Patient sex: M
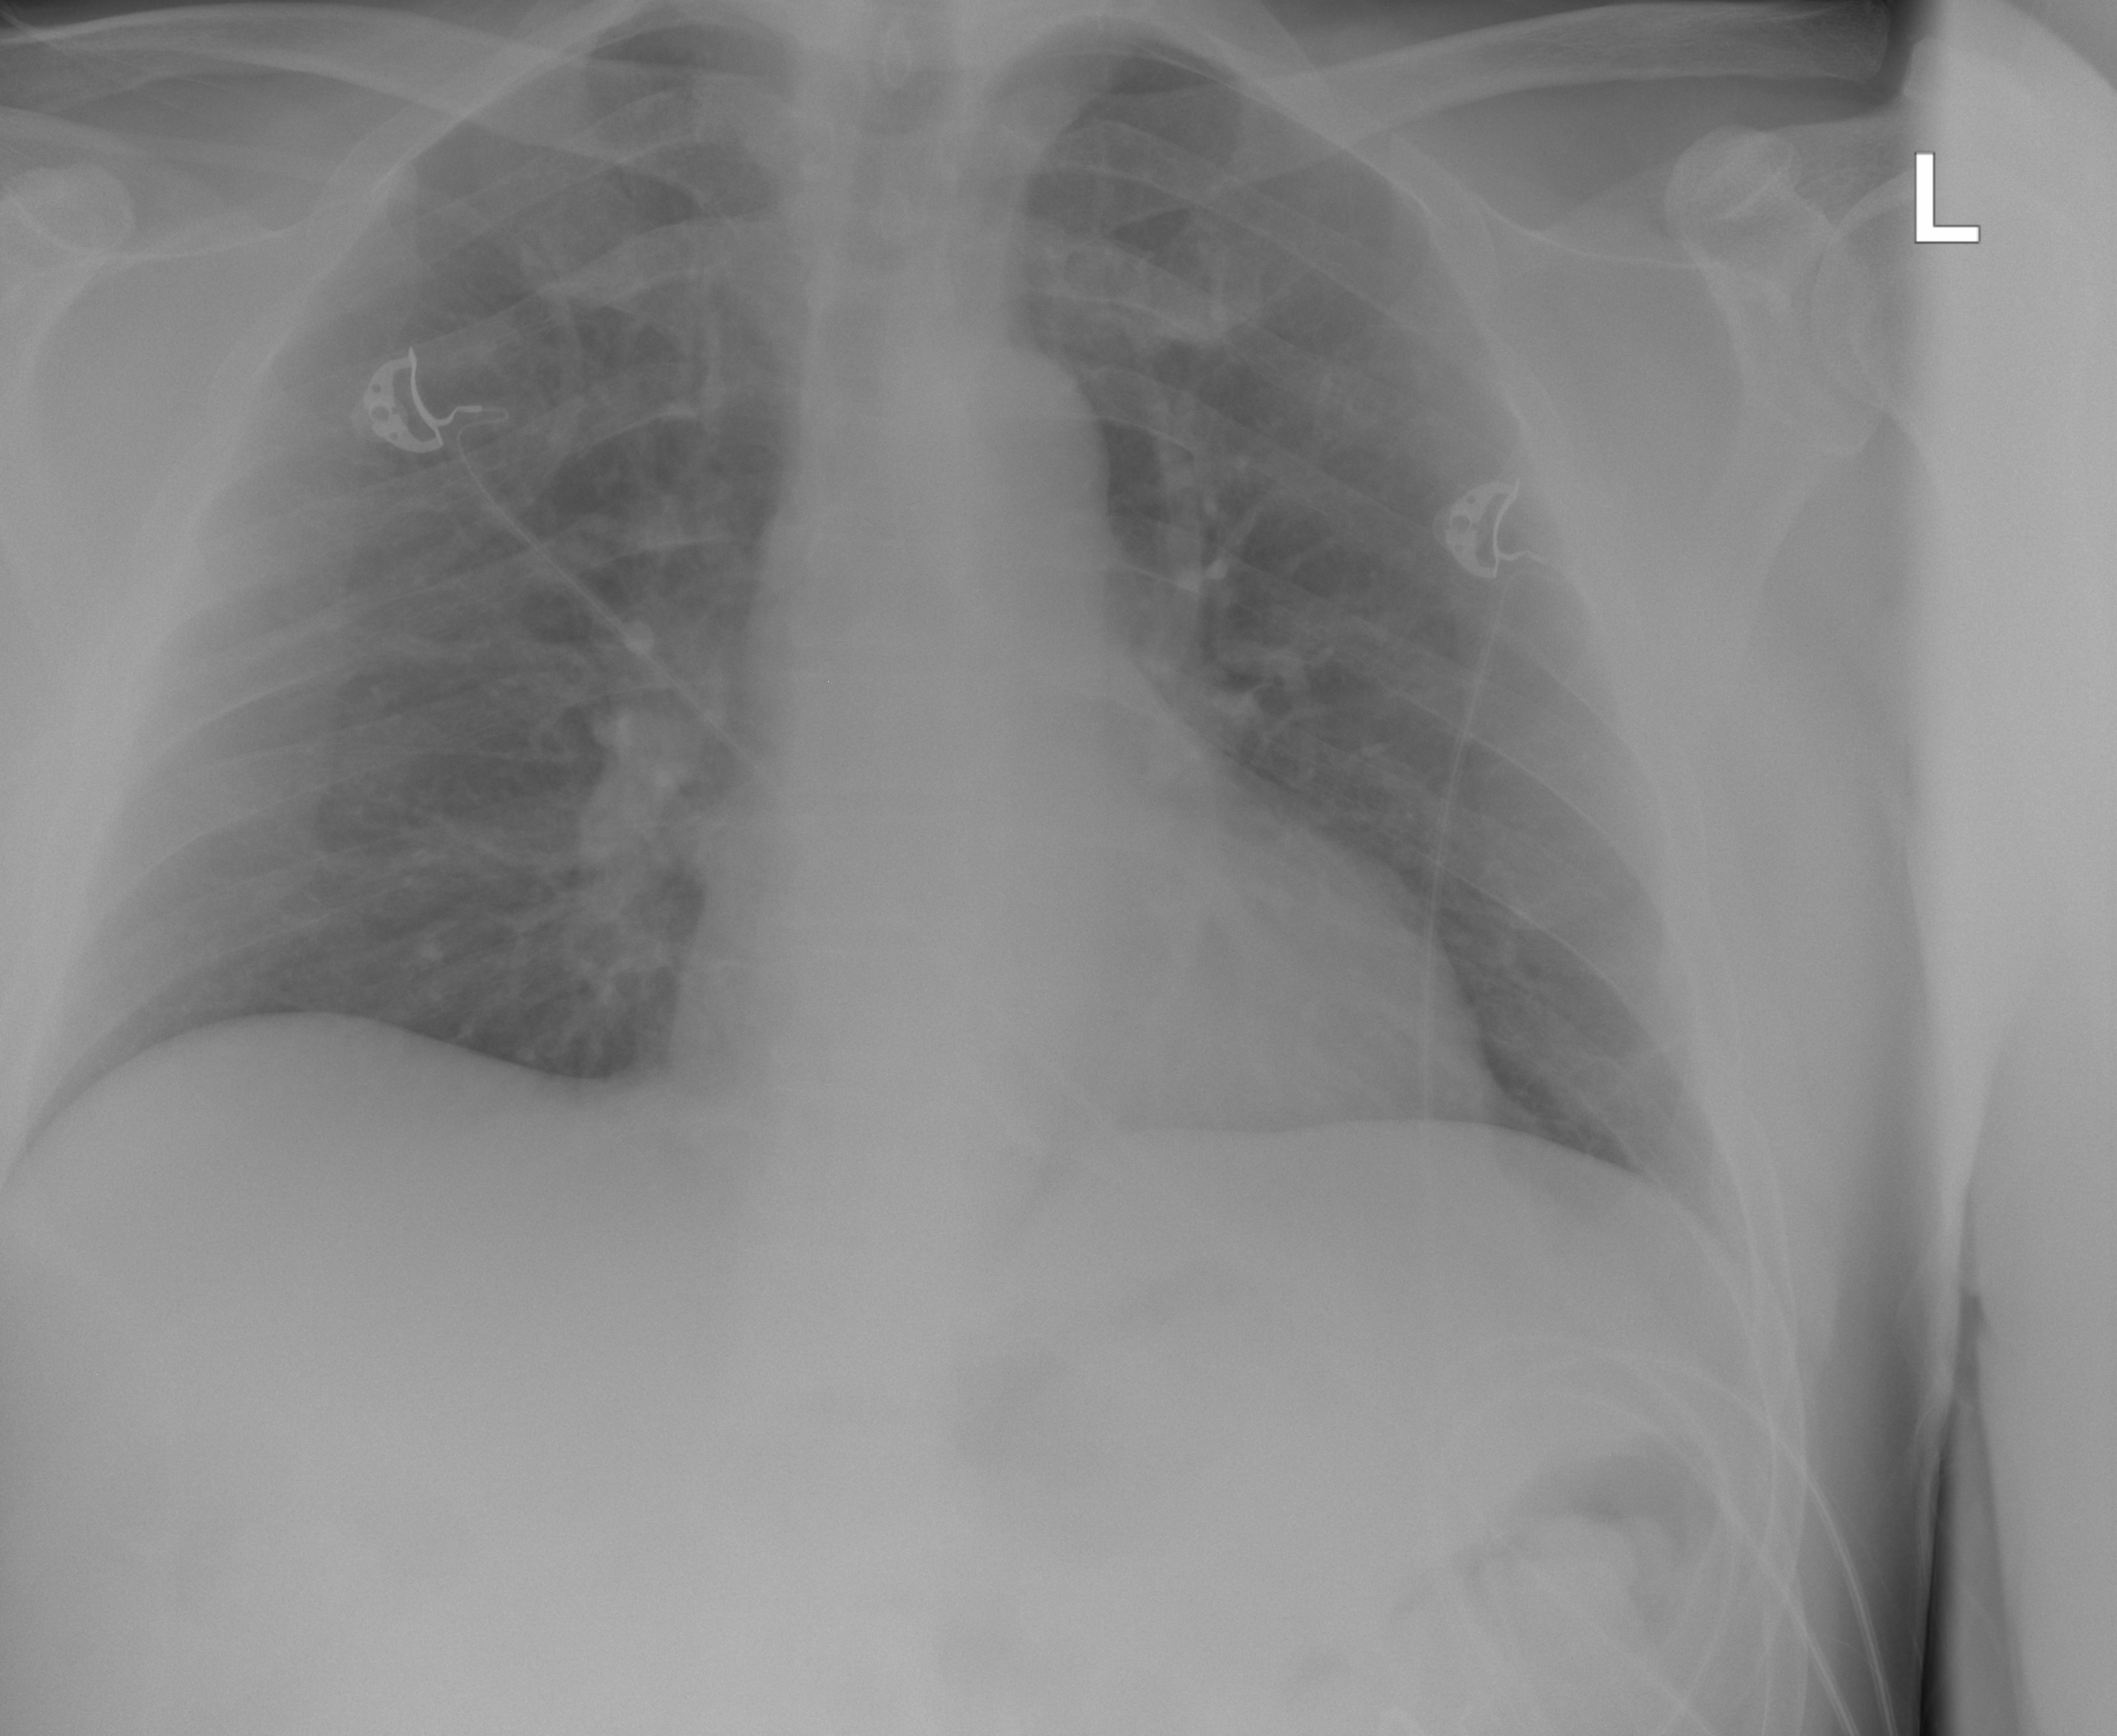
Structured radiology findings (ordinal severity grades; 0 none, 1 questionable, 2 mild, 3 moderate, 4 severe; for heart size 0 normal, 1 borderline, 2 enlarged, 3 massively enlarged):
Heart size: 2
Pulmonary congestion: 0
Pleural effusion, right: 0
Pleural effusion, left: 0
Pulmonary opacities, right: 0
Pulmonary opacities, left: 0
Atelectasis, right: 0
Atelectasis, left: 2